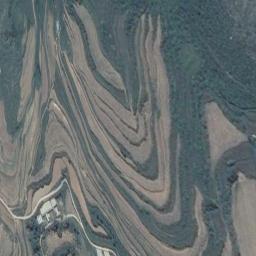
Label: terrace